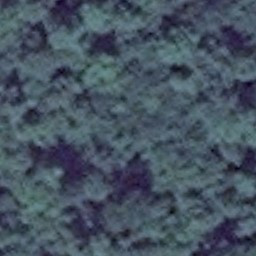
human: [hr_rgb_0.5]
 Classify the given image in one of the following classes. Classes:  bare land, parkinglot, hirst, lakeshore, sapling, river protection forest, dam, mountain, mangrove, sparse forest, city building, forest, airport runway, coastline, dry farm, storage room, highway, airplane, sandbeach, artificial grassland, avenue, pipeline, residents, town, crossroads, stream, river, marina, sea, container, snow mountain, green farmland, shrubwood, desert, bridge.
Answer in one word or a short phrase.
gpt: forest